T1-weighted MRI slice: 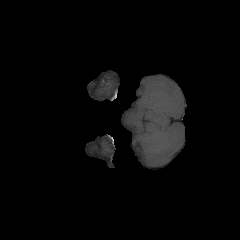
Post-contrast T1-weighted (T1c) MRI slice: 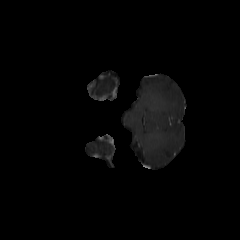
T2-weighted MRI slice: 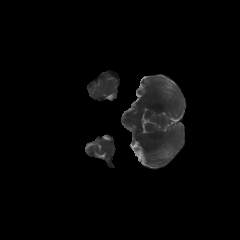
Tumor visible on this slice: no